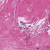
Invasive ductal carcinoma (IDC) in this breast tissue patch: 0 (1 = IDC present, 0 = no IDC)